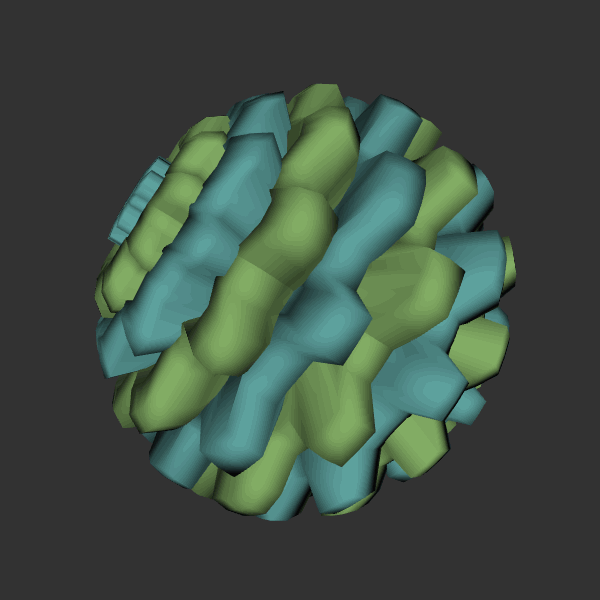
Background: dark